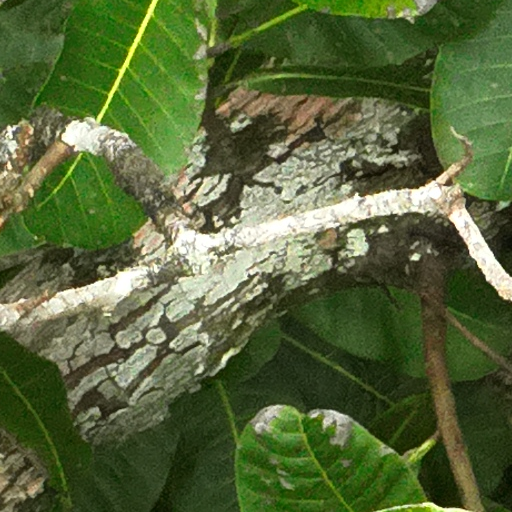
Species: Anacardium excelsum
GBIF accepted scientific name: Anacardium excelsum
Crown area (m\u00b2): 255.782